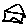
Label: house